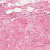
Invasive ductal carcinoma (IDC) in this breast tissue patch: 0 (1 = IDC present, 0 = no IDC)